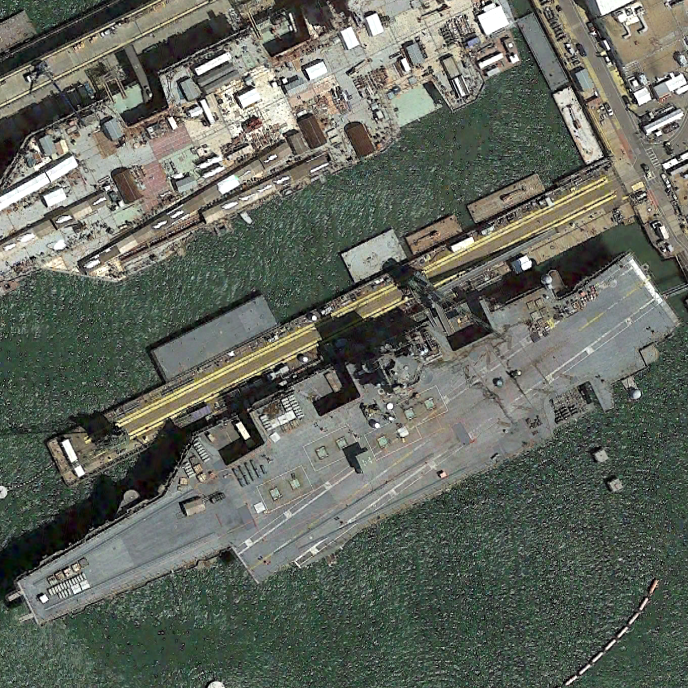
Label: aircraft_carrier